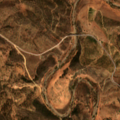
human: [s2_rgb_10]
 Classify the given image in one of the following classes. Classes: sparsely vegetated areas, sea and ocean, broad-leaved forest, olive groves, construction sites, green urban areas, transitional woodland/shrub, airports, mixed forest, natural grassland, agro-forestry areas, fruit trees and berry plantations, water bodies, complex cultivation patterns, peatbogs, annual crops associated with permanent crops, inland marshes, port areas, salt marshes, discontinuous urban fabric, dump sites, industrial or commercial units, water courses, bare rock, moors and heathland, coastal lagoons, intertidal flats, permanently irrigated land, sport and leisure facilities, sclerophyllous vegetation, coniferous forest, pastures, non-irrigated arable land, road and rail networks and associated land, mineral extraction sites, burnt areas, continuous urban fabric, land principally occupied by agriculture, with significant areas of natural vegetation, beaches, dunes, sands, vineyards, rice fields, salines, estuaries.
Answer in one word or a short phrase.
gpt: agro-forestry areas, sclerophyllous vegetation, transitional woodland/shrub